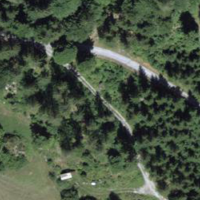
EUNIS habitat code: 41
Species observed at this site:
Pararge aegeria